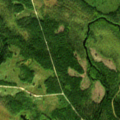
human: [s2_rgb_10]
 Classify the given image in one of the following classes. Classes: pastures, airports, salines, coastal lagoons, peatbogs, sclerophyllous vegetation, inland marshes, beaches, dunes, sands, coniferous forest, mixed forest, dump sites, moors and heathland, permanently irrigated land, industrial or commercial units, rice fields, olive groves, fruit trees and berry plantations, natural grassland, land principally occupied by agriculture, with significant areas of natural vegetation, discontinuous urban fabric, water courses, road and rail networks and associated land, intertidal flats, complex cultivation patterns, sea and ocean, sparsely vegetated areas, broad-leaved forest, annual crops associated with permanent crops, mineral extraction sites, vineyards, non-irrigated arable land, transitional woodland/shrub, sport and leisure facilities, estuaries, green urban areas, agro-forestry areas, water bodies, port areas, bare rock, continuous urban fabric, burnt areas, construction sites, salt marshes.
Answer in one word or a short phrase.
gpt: coniferous forest, mixed forest, transitional woodland/shrub, water bodies